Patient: sex M, age 69
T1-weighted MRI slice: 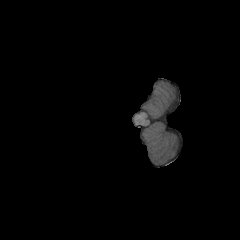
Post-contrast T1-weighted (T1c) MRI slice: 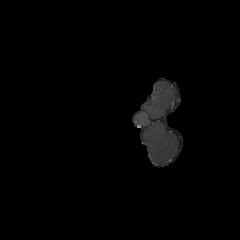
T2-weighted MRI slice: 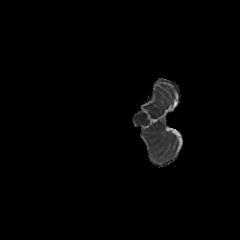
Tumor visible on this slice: no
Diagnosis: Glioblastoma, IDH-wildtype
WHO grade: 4